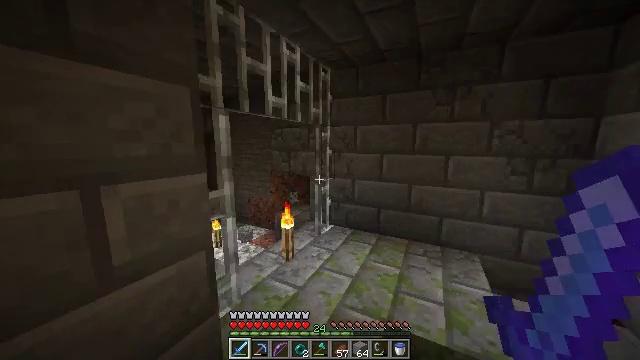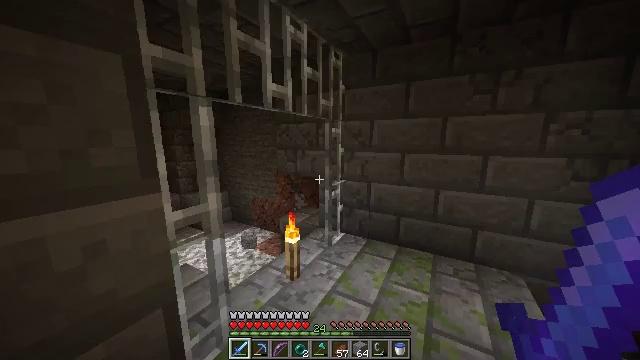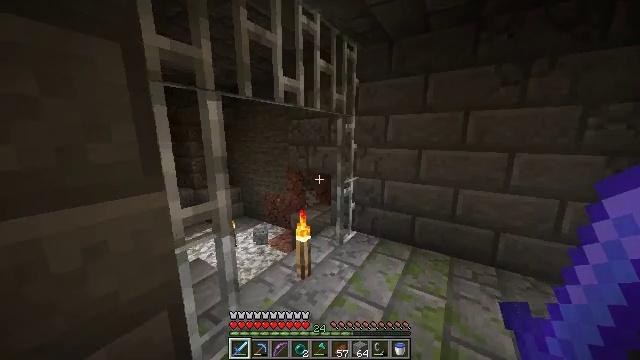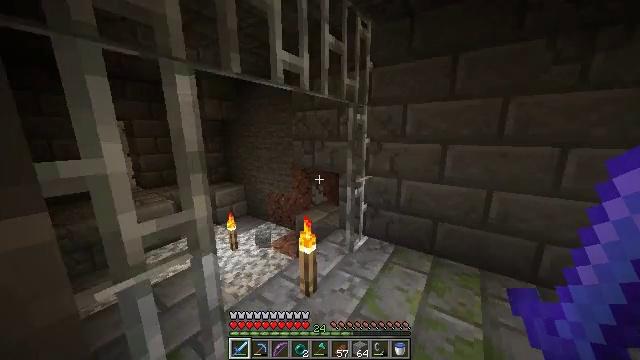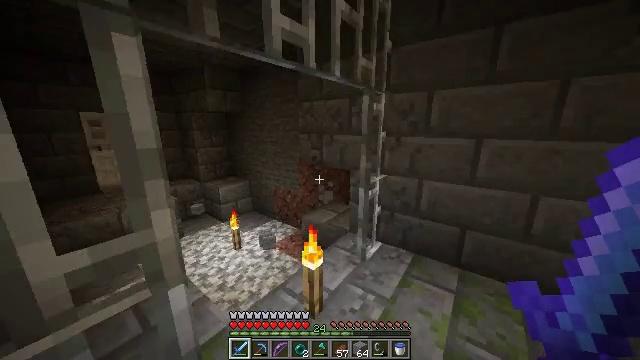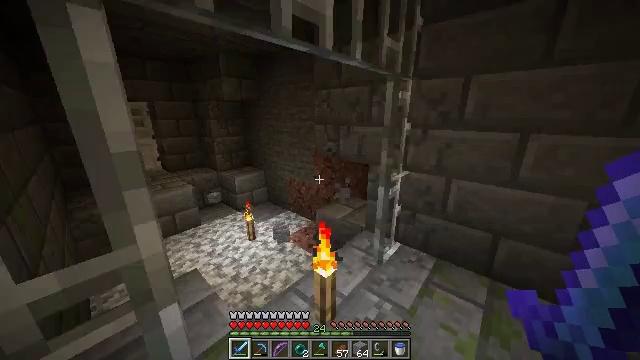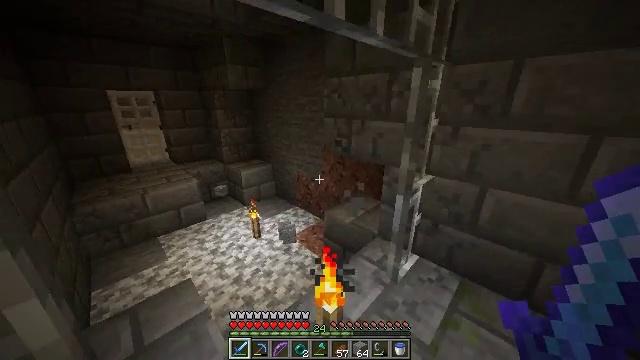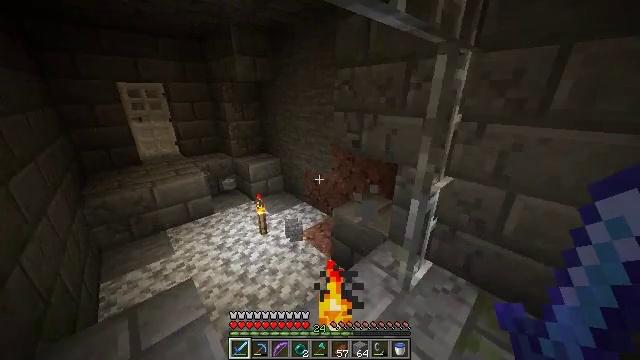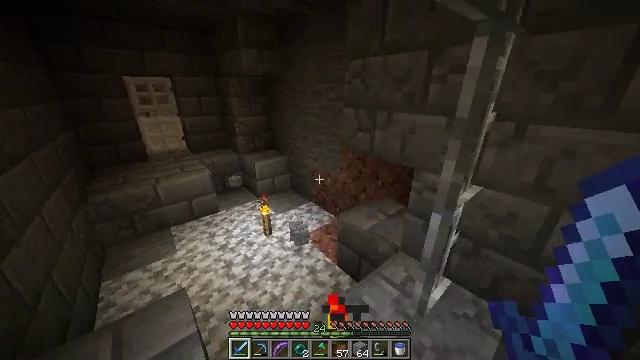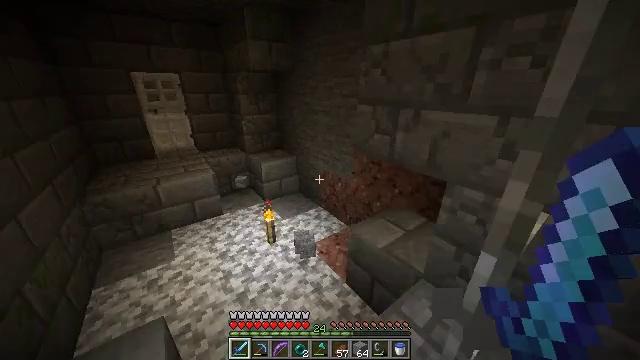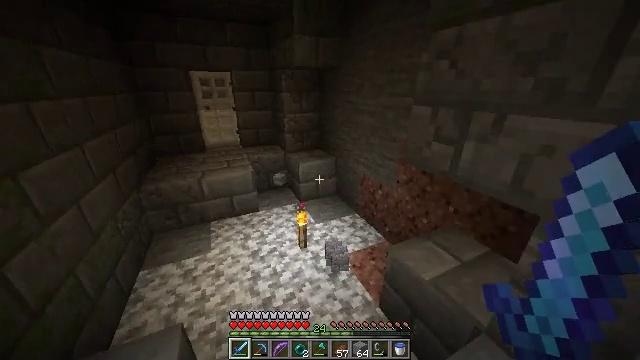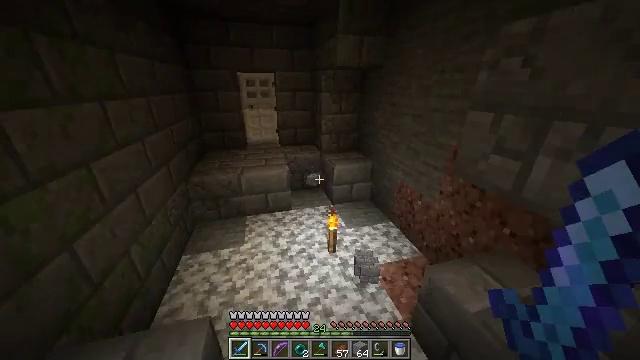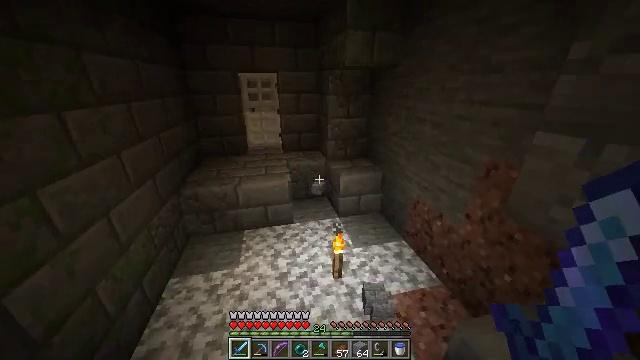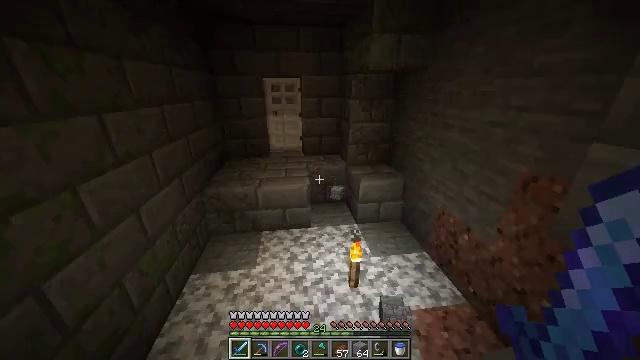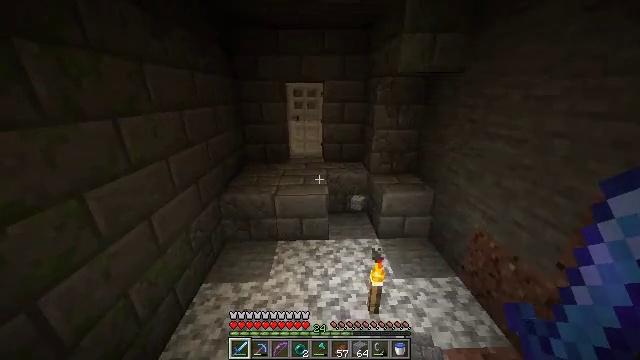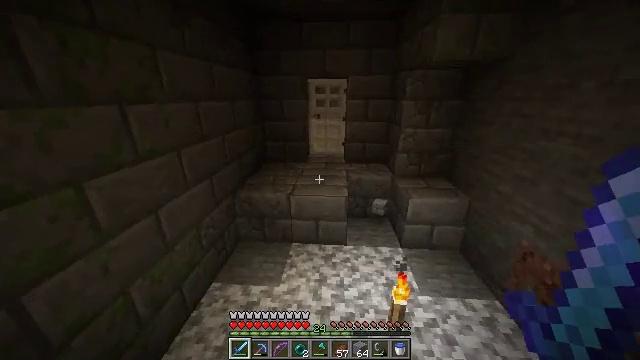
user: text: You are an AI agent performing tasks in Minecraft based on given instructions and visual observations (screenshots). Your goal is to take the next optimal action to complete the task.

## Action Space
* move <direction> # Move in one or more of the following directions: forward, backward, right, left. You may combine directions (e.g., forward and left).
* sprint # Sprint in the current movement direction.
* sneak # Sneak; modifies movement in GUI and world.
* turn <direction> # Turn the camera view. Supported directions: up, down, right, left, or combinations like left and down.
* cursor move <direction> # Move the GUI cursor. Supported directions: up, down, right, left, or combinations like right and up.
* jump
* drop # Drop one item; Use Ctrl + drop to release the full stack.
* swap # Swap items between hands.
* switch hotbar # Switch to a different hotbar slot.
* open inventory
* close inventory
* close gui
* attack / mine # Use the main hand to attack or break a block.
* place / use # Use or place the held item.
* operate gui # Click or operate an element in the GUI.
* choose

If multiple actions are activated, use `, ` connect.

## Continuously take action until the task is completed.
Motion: motion action
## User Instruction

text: Left click on the iron door to break it.
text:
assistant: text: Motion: move forward, sprint, turn left and down
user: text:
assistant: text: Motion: move forward, sprint, turn left and down
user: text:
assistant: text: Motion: move forward, sprint, turn left and down
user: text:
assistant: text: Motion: move forward, sprint, turn left and down
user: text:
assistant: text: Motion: move forward, sprint, turn left and down
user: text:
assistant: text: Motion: move forward, sprint, turn left and down
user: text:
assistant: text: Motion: move forward, sprint, turn left and down
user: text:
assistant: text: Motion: move forward, sprint, turn left and down
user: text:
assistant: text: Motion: move forward, sprint, turn left
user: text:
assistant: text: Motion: move forward, sprint, turn left
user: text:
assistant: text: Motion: move forward, sprint, turn left
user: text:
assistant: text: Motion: move forward, sprint, turn left
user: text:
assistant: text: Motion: move forward, sprint, turn left
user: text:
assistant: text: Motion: move forward, sprint, turn left and up
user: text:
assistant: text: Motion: move forward, sprint, turn left
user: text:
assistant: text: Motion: move forward, sprint, turn left
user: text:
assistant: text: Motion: move forward, sprint, turn left
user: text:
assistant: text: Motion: move forward, sprint
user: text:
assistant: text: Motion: move forward, sprint, jump
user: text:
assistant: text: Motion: move forward, sprint, jump
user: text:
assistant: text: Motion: move forward, sprint, turn up, jump
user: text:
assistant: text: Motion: move forward, sprint, turn right and up, jump
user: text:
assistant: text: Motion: move forward, sprint, turn right and up
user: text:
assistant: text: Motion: move forward, sprint, turn right and up
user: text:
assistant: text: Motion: move forward, sprint, turn right
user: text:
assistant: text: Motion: move forward, sprint
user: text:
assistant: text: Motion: move forward, sprint
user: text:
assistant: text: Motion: move forward, sprint
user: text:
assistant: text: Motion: move forward, sprint, turn right
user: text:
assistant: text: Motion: move forward